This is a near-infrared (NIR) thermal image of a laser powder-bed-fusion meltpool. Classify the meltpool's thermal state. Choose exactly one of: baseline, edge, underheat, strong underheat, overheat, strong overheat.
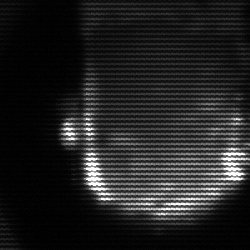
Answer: baseline